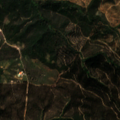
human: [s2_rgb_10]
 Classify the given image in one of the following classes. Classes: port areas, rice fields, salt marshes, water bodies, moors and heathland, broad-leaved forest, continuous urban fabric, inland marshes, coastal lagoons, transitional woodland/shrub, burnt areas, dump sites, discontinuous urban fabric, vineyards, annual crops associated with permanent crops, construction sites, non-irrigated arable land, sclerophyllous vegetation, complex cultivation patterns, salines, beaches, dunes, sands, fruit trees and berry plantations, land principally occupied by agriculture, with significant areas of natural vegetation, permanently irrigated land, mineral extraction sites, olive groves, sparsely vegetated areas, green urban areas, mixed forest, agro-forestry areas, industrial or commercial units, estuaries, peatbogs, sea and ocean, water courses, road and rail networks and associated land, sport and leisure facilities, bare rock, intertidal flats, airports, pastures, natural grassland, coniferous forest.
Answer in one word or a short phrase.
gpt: broad-leaved forest, transitional woodland/shrub